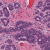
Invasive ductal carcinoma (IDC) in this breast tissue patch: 0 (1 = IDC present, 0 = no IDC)